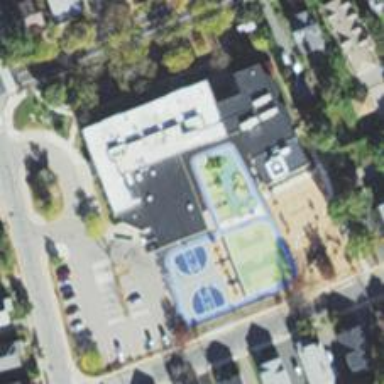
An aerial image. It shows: School.